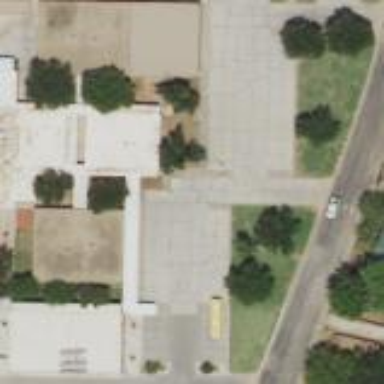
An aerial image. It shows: School.